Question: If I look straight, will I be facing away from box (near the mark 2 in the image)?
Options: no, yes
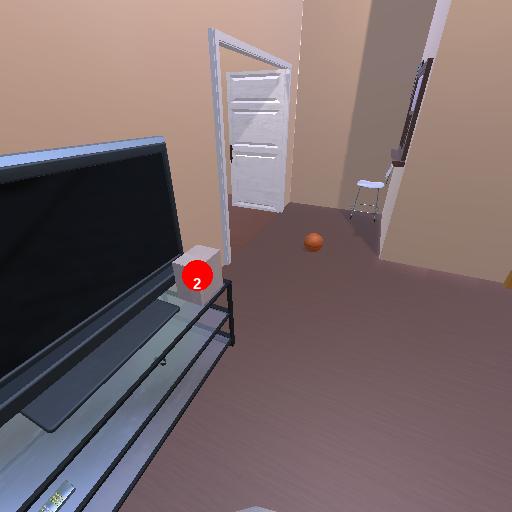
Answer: no